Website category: camera
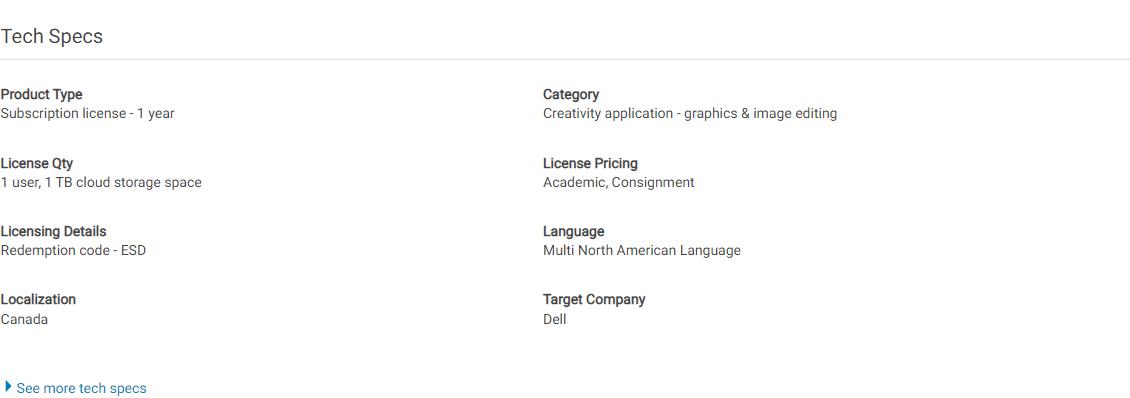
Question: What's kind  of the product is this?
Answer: Subscription license - 1 year

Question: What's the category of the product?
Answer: Subscription license - 1 year

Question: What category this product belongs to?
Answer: Subscription license - 1 year

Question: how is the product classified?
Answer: Subscription license - 1 year

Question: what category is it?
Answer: Subscription license - 1 year

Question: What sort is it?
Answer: Subscription license - 1 year

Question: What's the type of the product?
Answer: Subscription license - 1 year